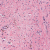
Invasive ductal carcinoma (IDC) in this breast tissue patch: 0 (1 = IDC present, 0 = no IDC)